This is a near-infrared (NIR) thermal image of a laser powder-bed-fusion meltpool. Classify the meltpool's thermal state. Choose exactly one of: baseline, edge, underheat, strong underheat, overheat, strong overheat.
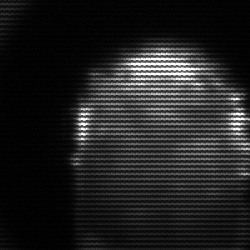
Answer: baseline